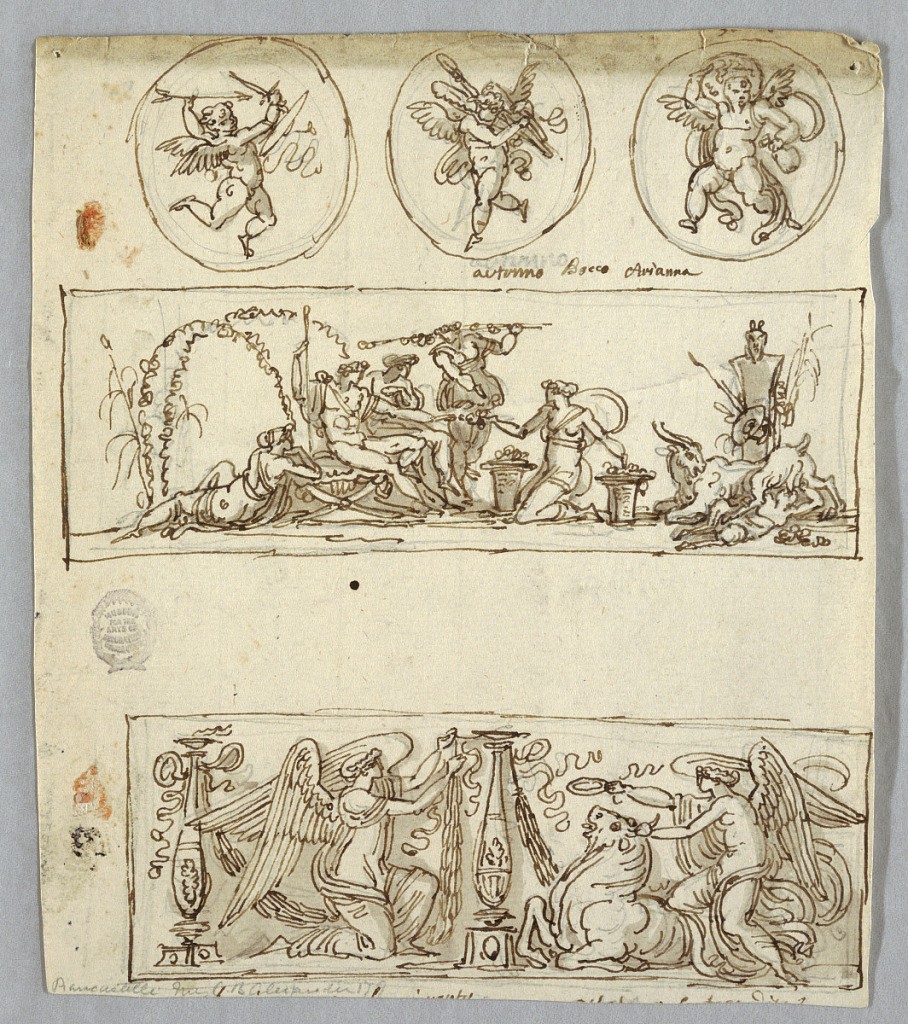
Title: Bacchus and Ariadne with Autumn and Victories and Three Roundels with Putti
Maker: Felice Giani, Italian, 1758–1823
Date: late 18th century
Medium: Pen and brown ink, brush and brown wash, traces of graphite on cream laid paper
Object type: Drawing
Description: Three roundels, each containing flying putto with respectively, arrow, sword, shield. On second row, at left, Ariadne and Dionysus sit between two maenads. Third maenad kneels and offers something from bucket. At right rests herm of Pan, while in front rests goat suckling satyr child.  Below, candelabra connected by festoon; winged genius kneels. At right, female winged genius kneeling upon back of lying bull, pulling its head back by seizing its left horn with left hand.